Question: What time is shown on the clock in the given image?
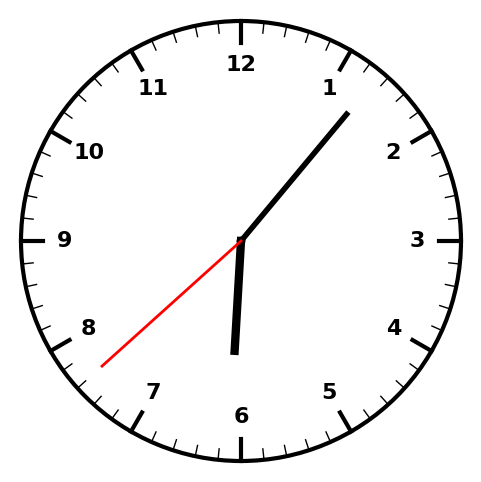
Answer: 06:06:38